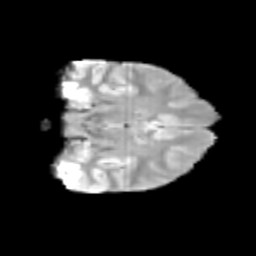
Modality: T2w
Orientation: coronal
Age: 12
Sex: female
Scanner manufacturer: siemens
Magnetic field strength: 3 T
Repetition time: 3.8 s
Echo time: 0.07 s